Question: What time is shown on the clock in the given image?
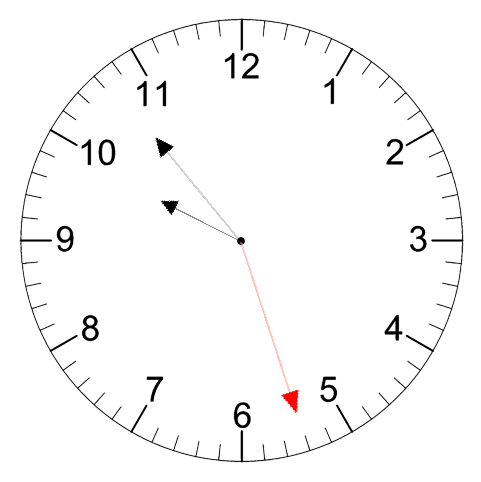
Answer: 09:53:27